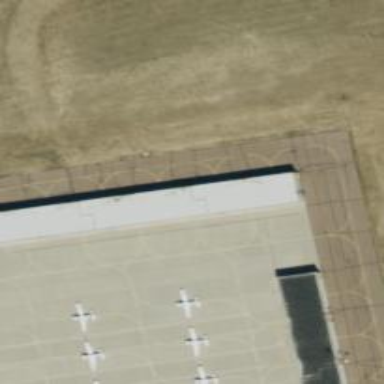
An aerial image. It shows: Image of taxiway at airport.